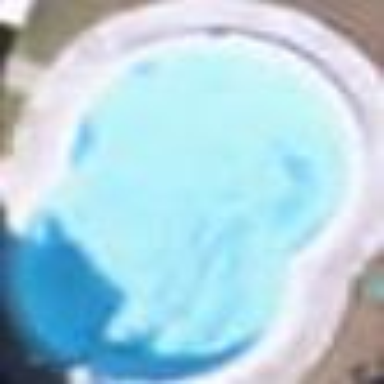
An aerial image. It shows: Swimming pool located in leisure land.